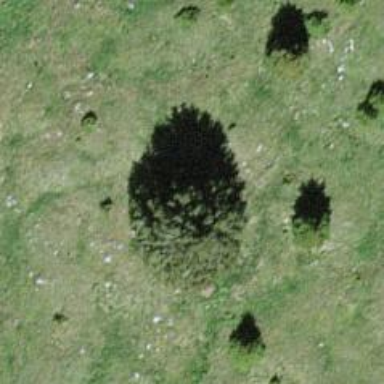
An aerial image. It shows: Single tag "natural: tree."